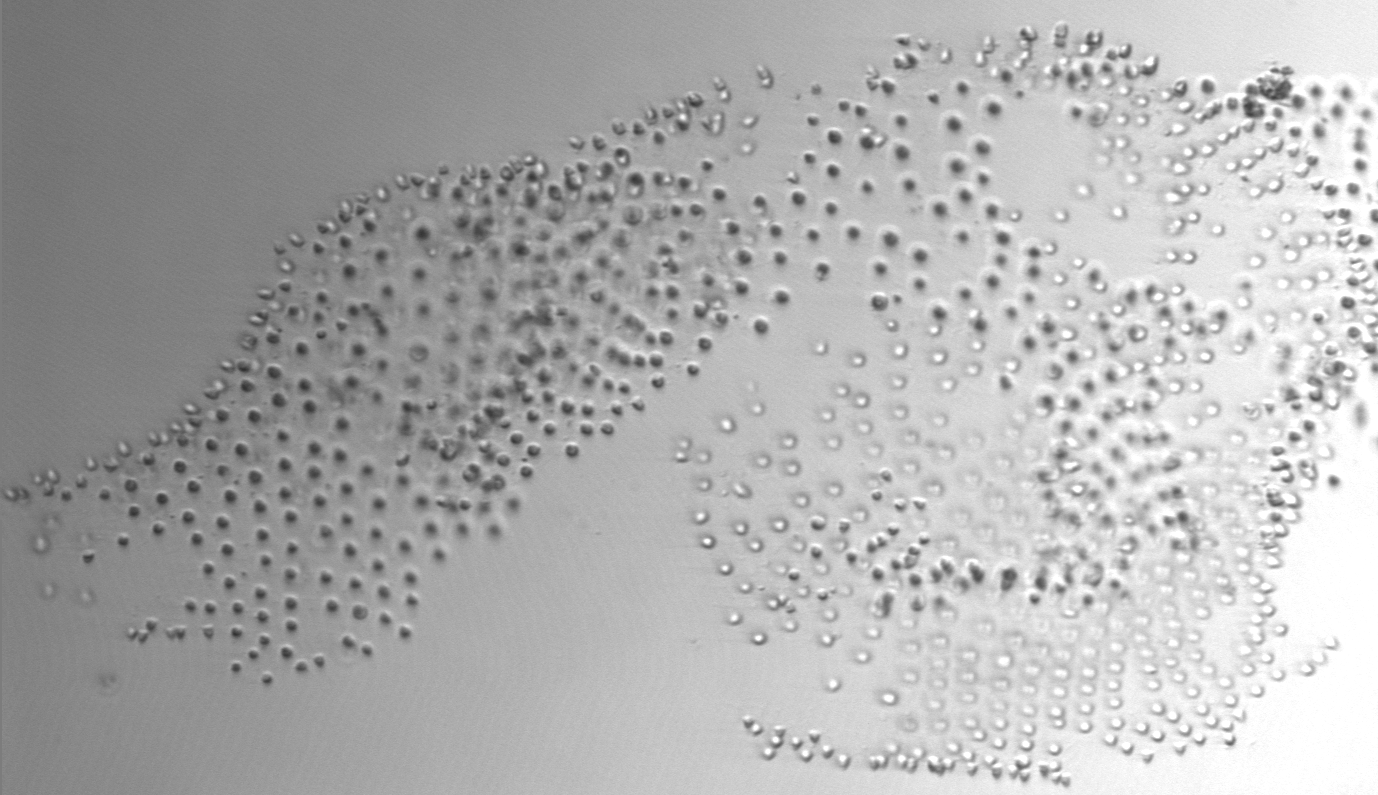
Label: Parvicorbicula_socialis